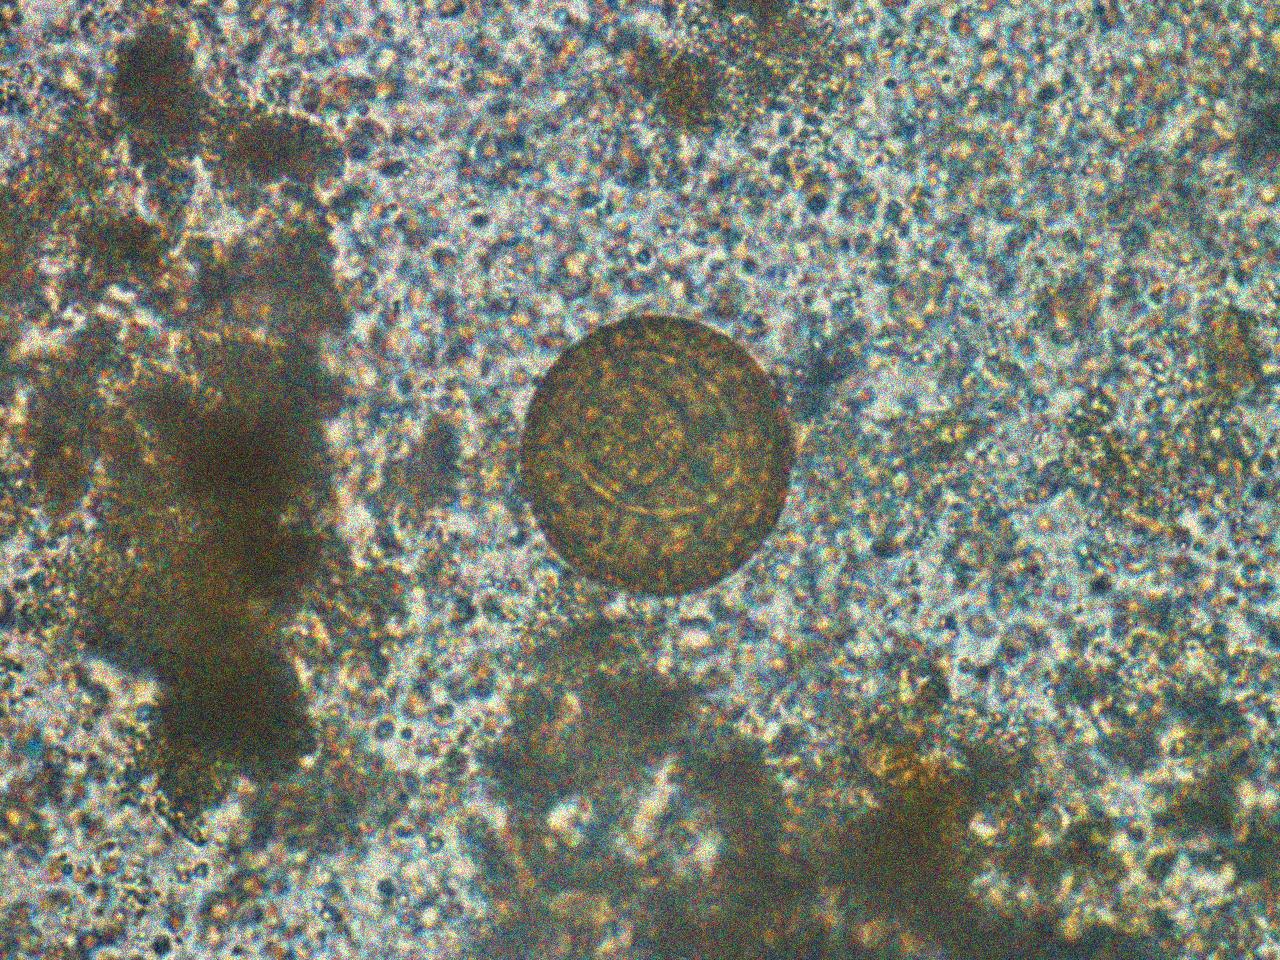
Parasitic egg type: Hymenolepis diminuta